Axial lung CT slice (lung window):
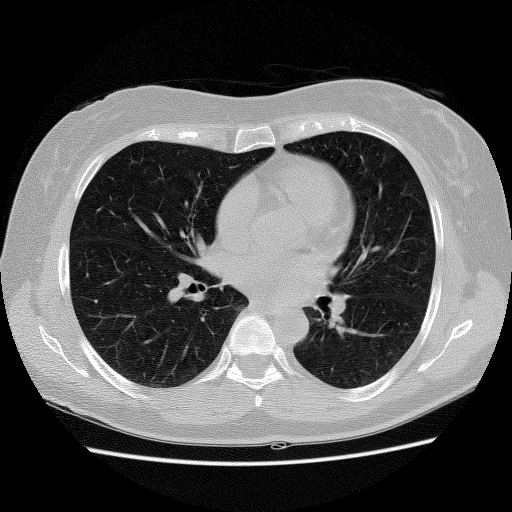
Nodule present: no